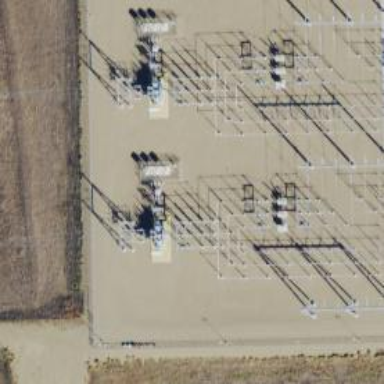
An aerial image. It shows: Switch used for power control.